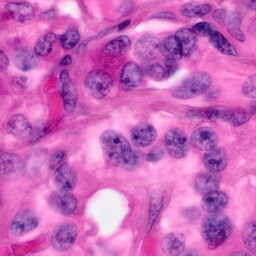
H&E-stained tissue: Pancreatic